Field crop: maize
Growth stage: 1
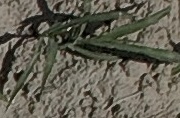
Species: sorghum